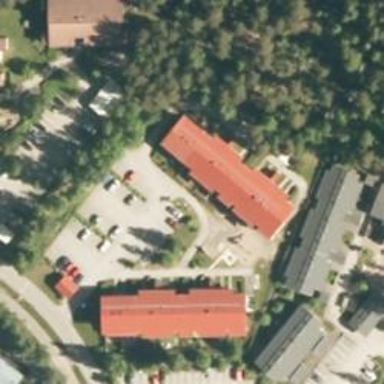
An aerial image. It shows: Terrace building.